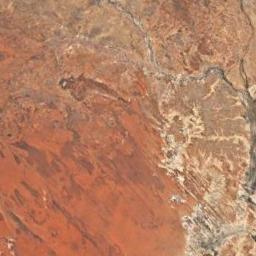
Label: desert